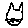
Label: cat